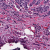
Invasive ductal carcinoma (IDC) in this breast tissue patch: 1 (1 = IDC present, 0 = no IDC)